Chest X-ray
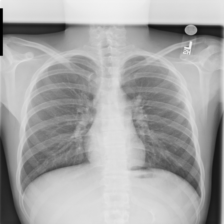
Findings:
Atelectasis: negative
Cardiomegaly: negative
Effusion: negative
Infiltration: negative
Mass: negative
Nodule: negative
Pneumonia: negative
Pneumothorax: negative
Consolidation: negative
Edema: negative
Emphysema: negative
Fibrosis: negative
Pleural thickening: negative
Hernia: negative